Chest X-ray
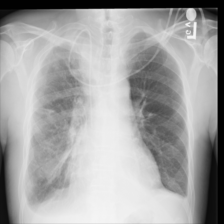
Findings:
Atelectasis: negative
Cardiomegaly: negative
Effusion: positive
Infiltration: negative
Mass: negative
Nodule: negative
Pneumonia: negative
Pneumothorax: negative
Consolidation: negative
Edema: negative
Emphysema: negative
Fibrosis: negative
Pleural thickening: negative
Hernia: negative